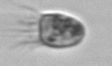
Label: Balanion